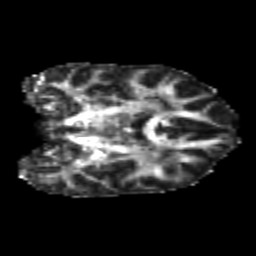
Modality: FA
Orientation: coronal
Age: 22
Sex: female
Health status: healthy
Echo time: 0.074 s